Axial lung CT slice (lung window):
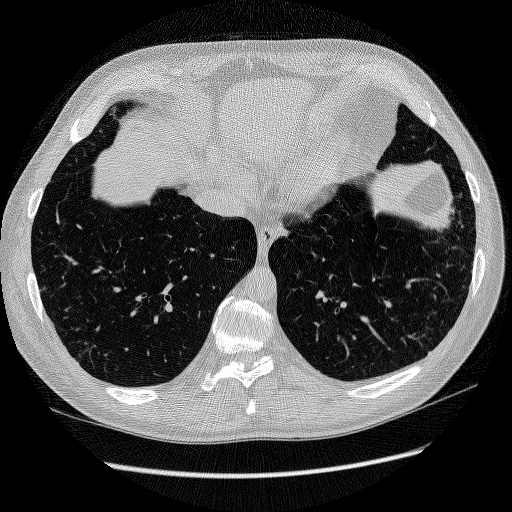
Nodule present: no